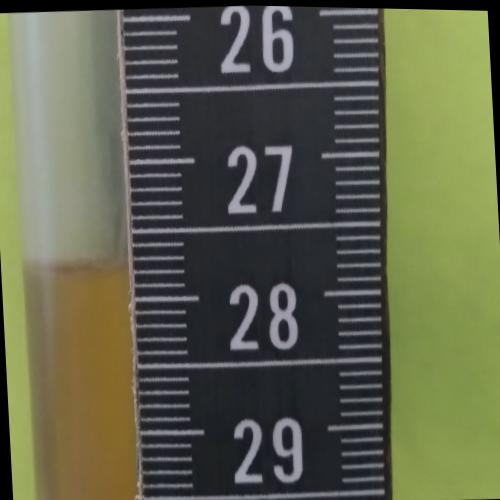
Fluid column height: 27.7 cm